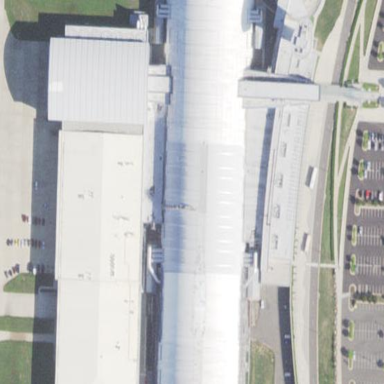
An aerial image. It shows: Round hangar with white roof.